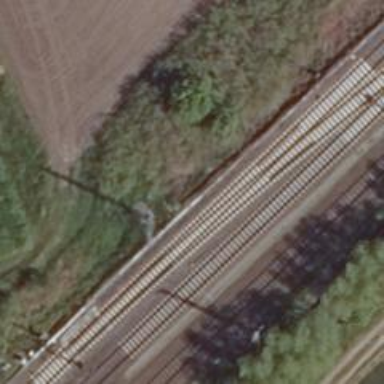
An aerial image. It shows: Railway switch.